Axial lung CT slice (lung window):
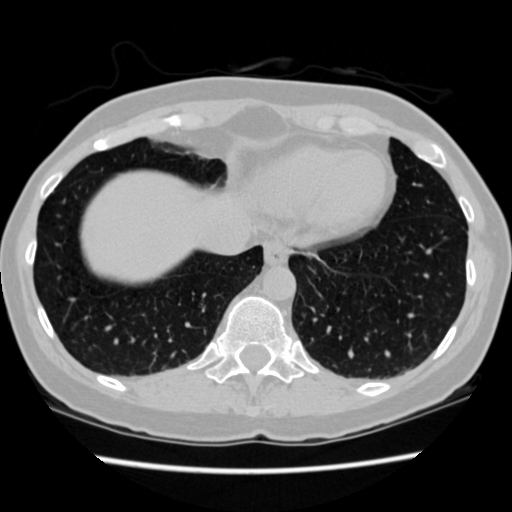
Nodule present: no